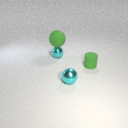
large green rubber sphere above small cyan metal sphere